Aerial crown-view tile of a tropical tree (Barro Colorado Island, Panama), acquired 20241112:
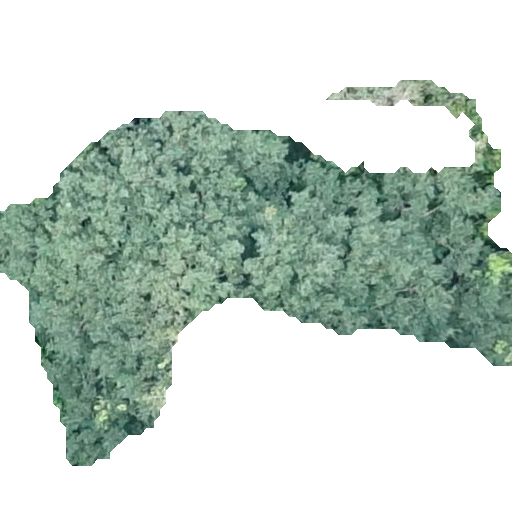
Species: Apeiba membranacea
GBIF accepted scientific name: Apeiba membranacea
Crown area: 167.57 m²